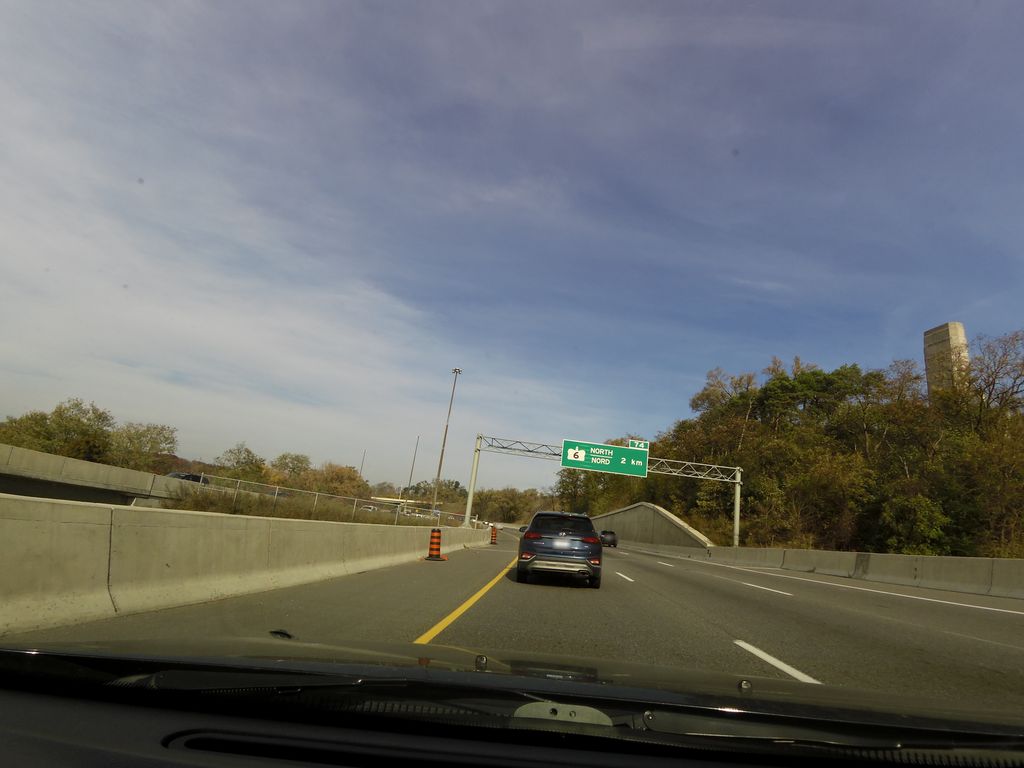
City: hamilton